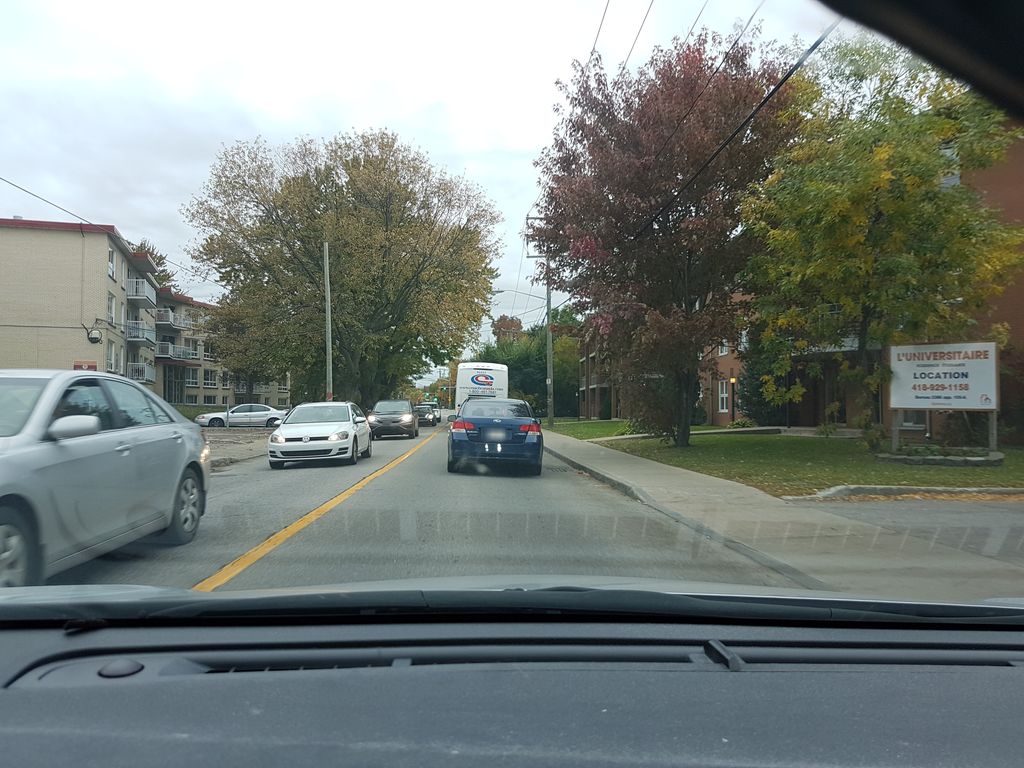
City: quebec_city